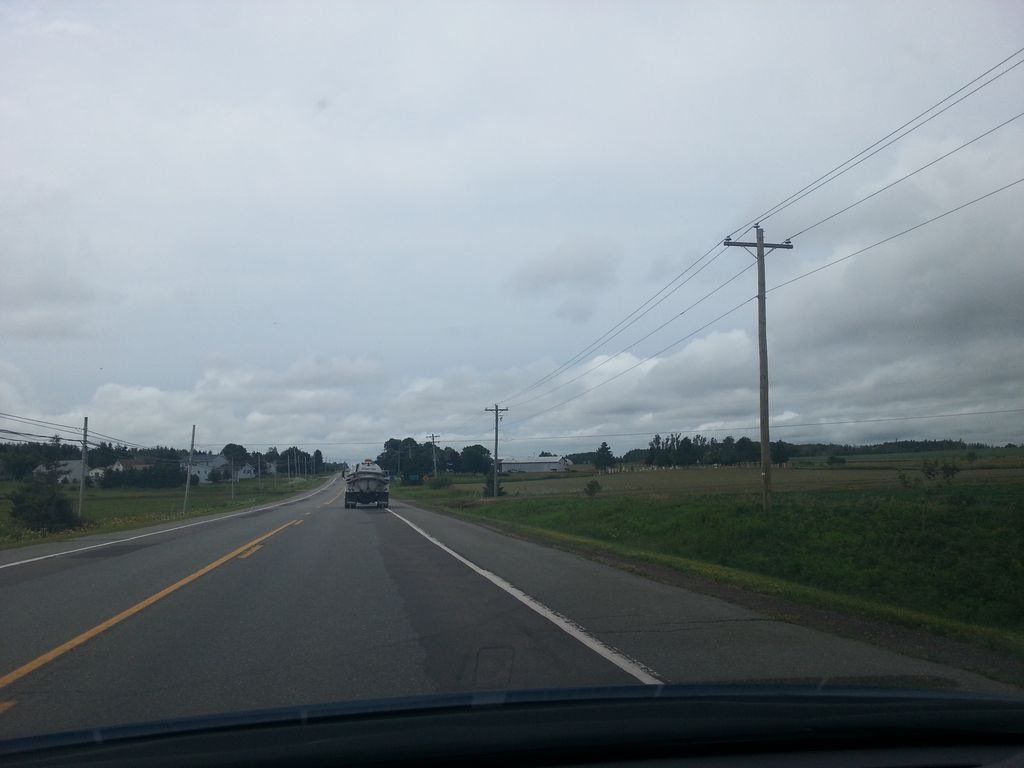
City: charlottetown